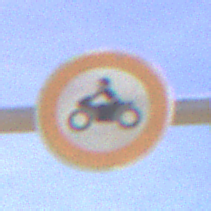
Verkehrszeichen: VerbotKraftraeder
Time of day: MorningAfternoon
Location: Outdoor (Nature)
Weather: PartlyCloudy
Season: NotSpecified
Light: Natural